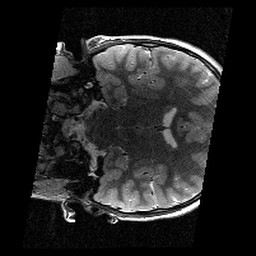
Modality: T2w
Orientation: coronal
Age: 12
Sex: male
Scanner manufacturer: siemens
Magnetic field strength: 3 T
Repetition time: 9.23 s
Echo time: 0.067 s